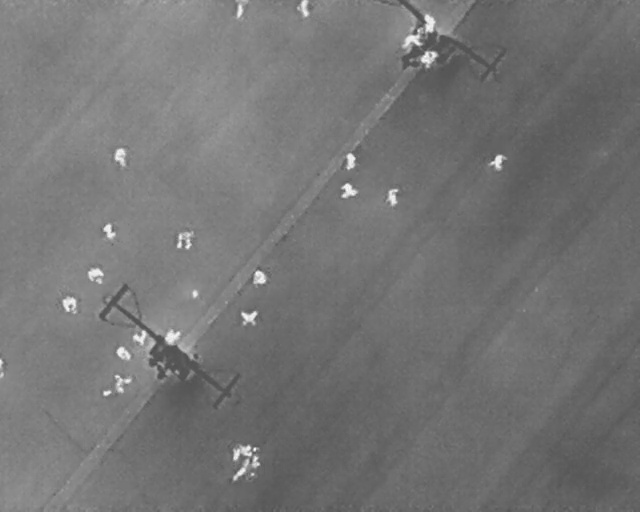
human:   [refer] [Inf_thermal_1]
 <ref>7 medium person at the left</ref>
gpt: <box>[[17, 29, 20, 31, 2], [15, 43, 18, 46, 2], [27, 45, 30, 48, 2], [13, 52, 16, 55, 2], [25, 64, 28, 66, 39], [20, 64, 23, 67, 2], [18, 67, 20, 70, 44]]</box>

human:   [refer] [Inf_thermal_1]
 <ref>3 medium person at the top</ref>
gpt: <box>[[45, 0, 48, 3, 2], [35, 0, 39, 3, 2], [66, 3, 68, 5, 2]]</box>

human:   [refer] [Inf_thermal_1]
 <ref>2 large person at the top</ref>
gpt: <box>[[65, 9, 68, 13, 2], [62, 5, 66, 9, 2]]</box>

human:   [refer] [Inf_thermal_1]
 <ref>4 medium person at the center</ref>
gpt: <box>[[53, 30, 56, 32, 2], [59, 36, 62, 39, 2], [53, 35, 55, 39, 2], [39, 52, 41, 55, 2]]</box>

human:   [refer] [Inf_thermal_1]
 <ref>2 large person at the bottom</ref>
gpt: <box>[[37, 85, 39, 90, 2], [35, 89, 40, 93, 31]]</box>